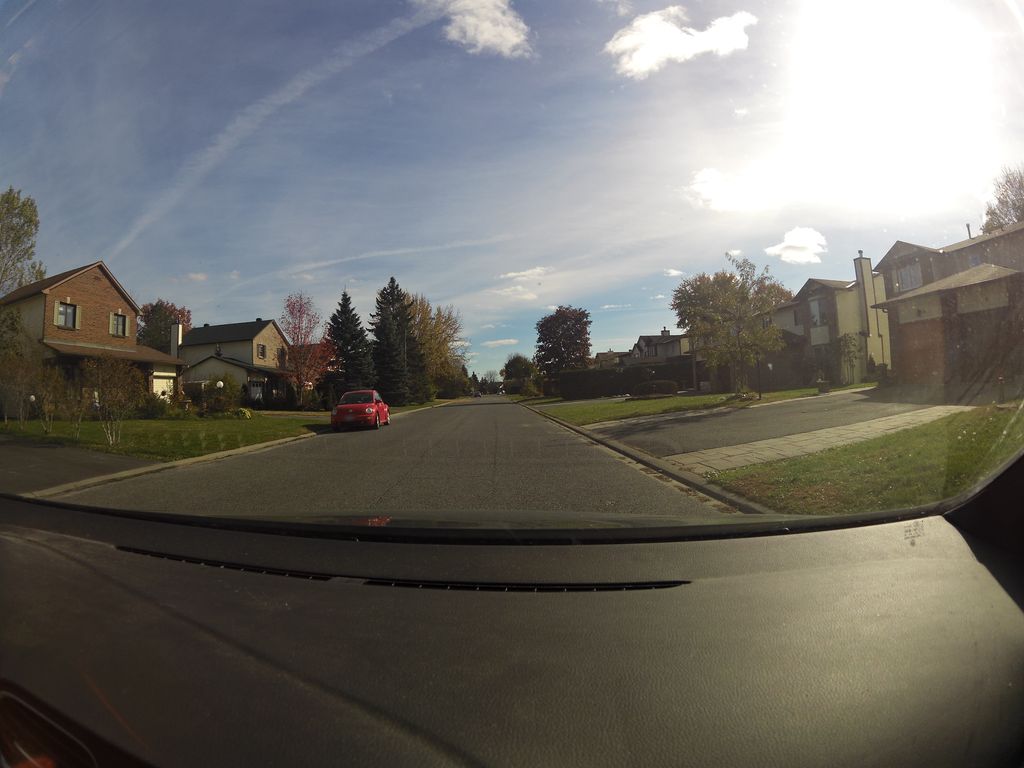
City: ottawa-gatineau